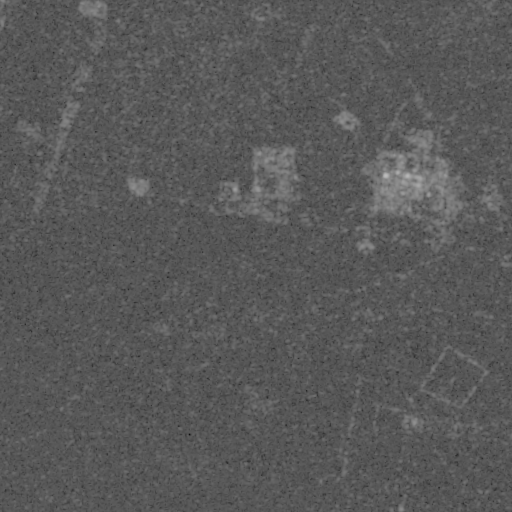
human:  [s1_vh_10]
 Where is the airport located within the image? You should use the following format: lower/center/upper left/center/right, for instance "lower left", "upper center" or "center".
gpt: The airport is located in the lower right of the image.
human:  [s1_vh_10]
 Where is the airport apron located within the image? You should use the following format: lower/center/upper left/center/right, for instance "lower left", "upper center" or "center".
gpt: The airport apron is located in the lower right of the image.
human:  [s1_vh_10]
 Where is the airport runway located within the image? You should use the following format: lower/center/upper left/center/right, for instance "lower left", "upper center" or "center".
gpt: The airport runway is located in the lower right of the image.
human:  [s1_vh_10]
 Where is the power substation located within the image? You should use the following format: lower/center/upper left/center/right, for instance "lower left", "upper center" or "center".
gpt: The power substation is located in the center right of the image.
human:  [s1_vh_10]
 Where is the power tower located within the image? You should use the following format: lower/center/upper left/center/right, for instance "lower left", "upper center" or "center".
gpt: The power tower is located in the center right of the image.
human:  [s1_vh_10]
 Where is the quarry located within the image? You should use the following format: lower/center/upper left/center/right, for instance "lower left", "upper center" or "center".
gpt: There is no quarry in the image.

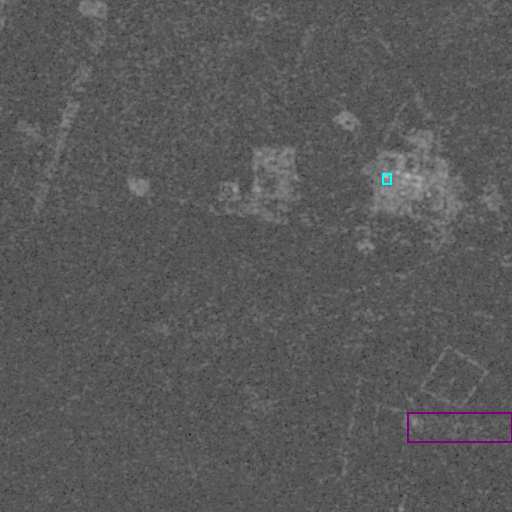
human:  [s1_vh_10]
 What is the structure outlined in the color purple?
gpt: The structure outlined in purple is an airport.
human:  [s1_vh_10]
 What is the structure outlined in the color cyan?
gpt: The structure outlined in cyan is a power substation.
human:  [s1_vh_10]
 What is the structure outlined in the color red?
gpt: There is no red outline.